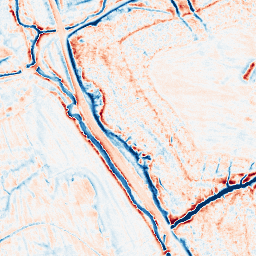
Category: edge_preserving
Decomposition family: anisotropic_diffusion
Decomposition parameters: iterations: 20
kappa: 50
gamma: 0.2
Upsampling method: edge_directed
Upsampling parameters: scale: 4
Upsampling scale: 4